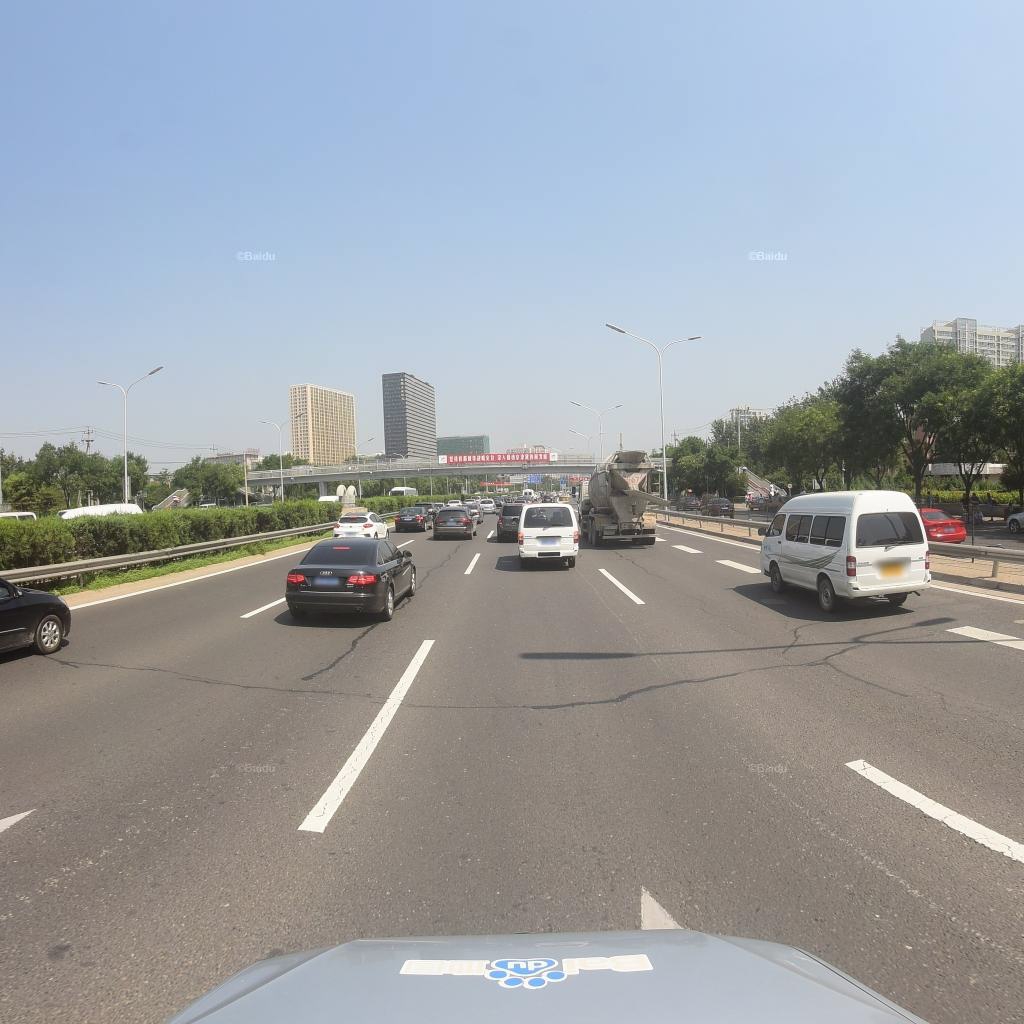
Region: Fengtai
Road damage annotations: transverse patch, longitudinal crack, longitudinal patch, longitudinal patch, longitudinal patch, longitudinal patch, longitudinal patch